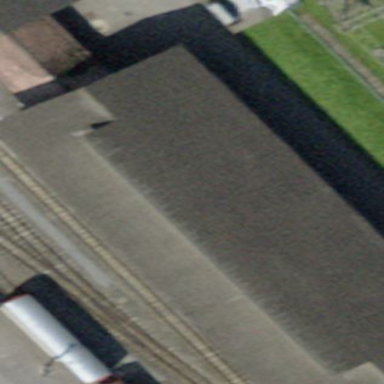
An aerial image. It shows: Warehouse building.